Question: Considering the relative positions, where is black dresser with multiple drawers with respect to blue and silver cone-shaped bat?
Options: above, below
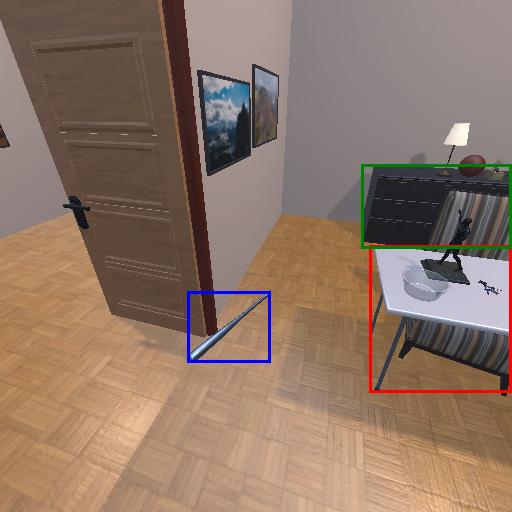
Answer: above